Question: i m freaking out. all i just want to do, is setting a linear GradientDrawable, which changes the vertical center of the gradient... drawing the gradient works fine, but how can i change the center of it?!?
'''
RelativeLayout bgScreen = (RelativeLayout) findViewById(R.id.player_screen);
GradientDrawable gd = new GradientDrawable(
GradientDrawable.Orientation.TOP_BOTTOM,
new int[] {startColor,endColor});
gd.setCornerRadius(0f);
gd.setAlpha(200);
bgScreen.setBackground(gd);
public void redrawOrChangeBackgroundGradient(){
//??? either change center of existing
gd.setGradientCenter(float x, float y) //ONLY works in RADIAL_GRADIENT or SWEEP_GRADIENT.
//??? or complete redraw Gradient with different center
}
'''
here s a picture example of how i want to change the gradient via code

cannot be that hard, can it?
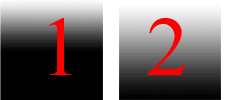
Answer: The lacking ability to set the center programmatically for linear 'GradientDrawable's is a <URL> already.
But there is a workaround <URL> and set it as your view's background drawable. Following this solution, you can set the center in your 'LinearGradient' constructor by mapping the colors to the 'positions' array:
> May be null. The relative positions [0..1] of each corresponding color
in the colors array. If this is null, the colors are distributed
evenly along the gradient line.